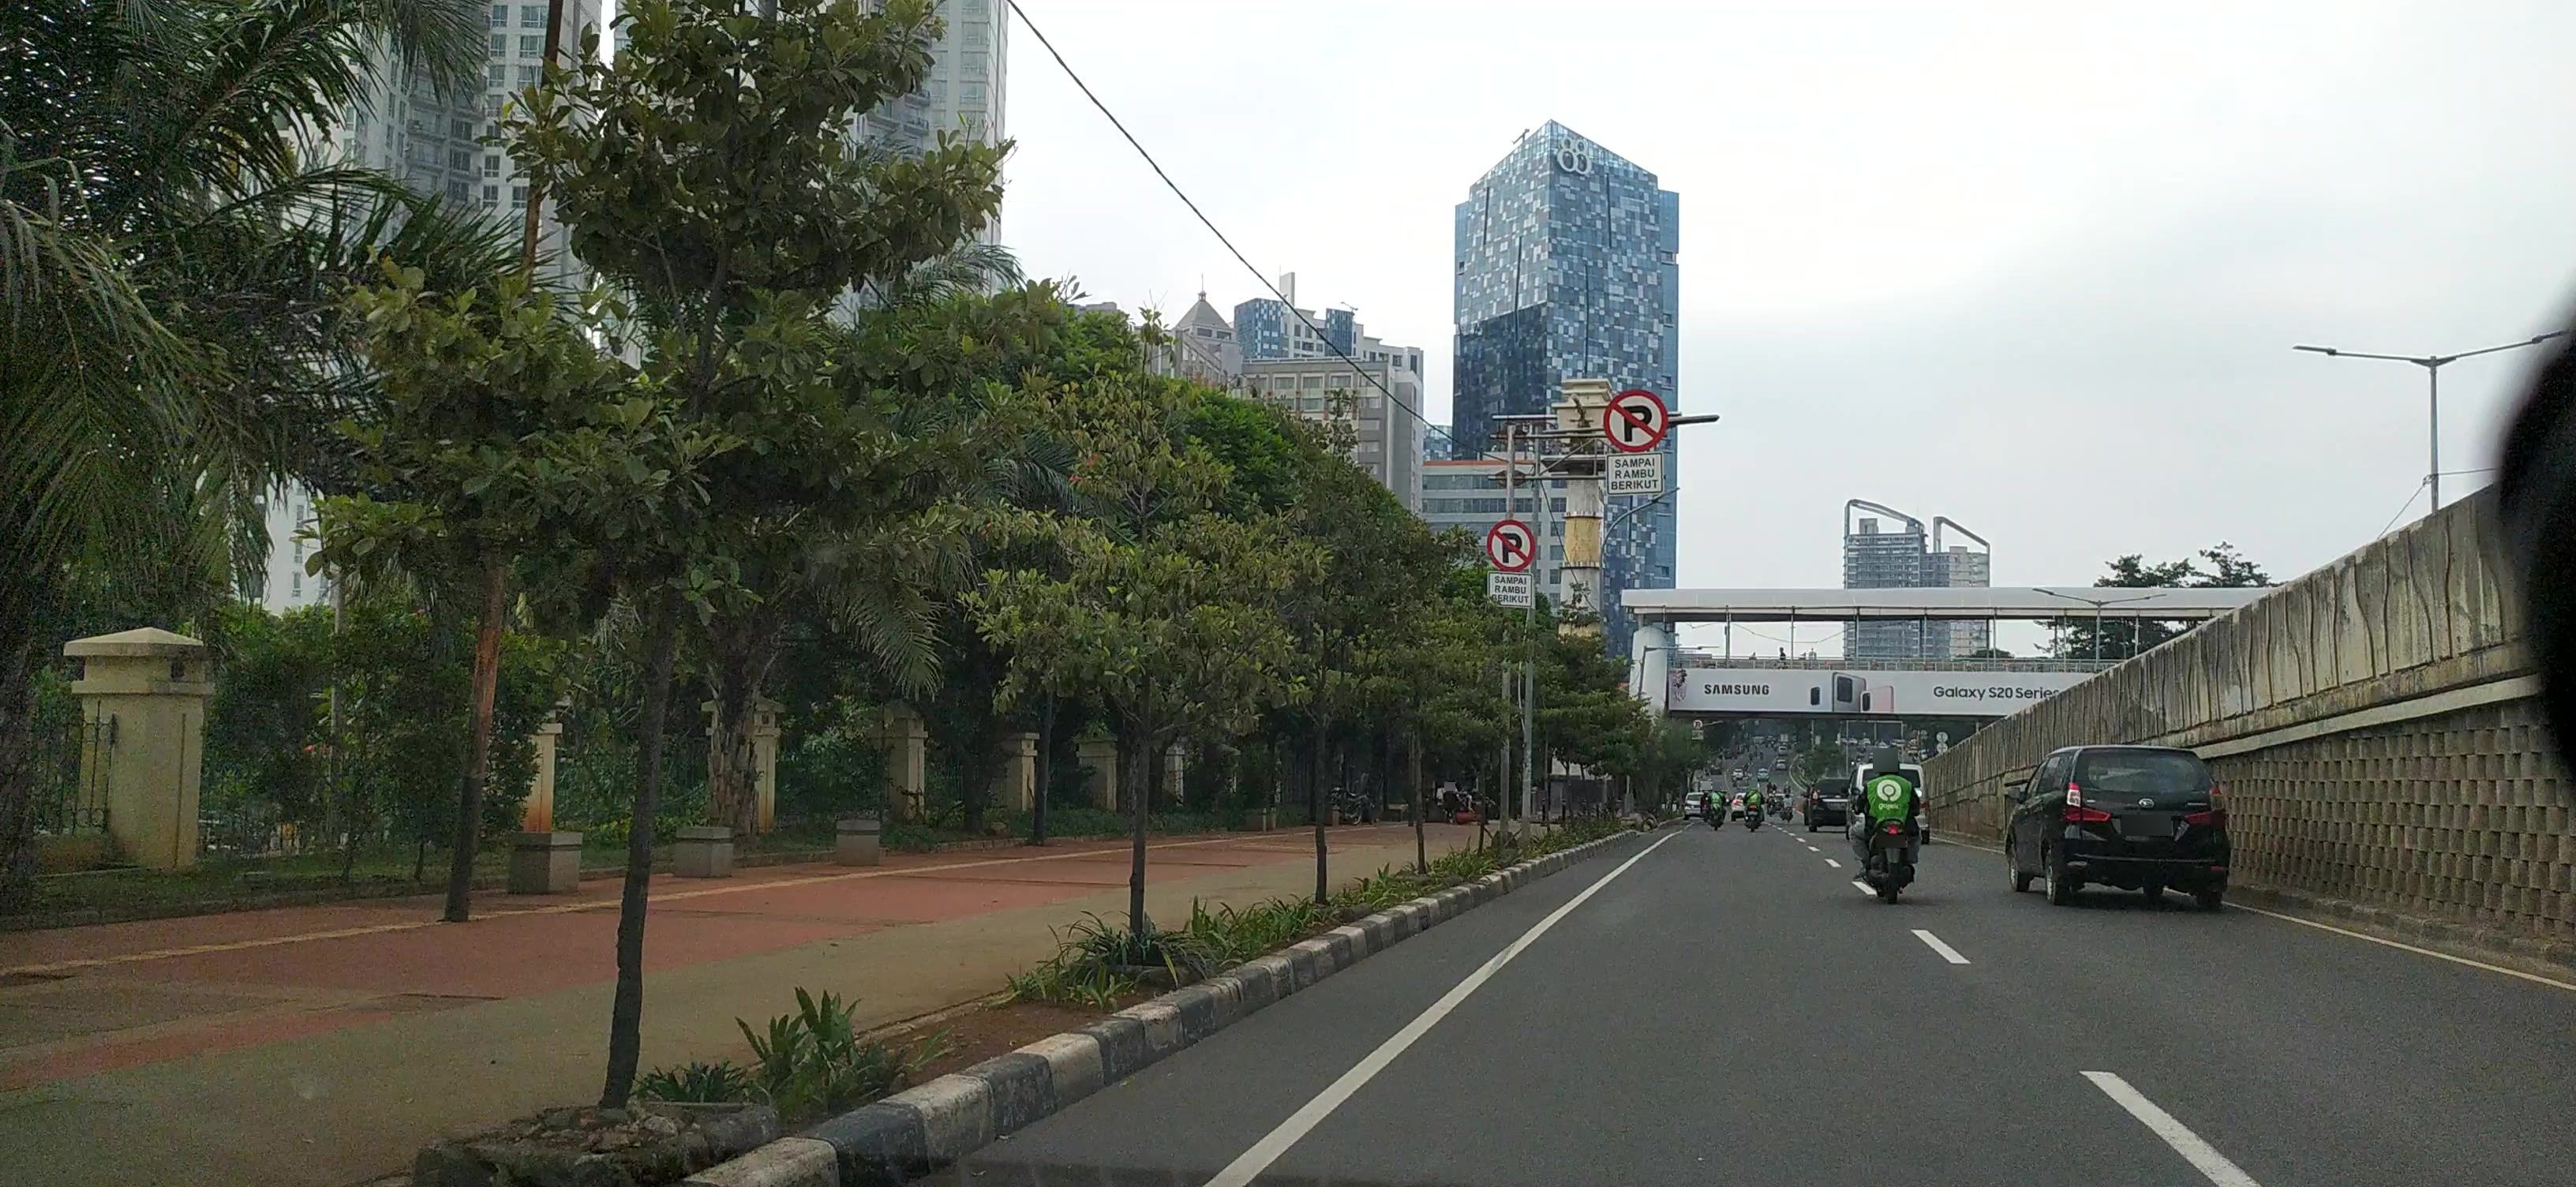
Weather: clear
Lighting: day
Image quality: good
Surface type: driving surface
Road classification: primary
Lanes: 2
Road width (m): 10
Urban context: urban centre
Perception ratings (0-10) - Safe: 6.75, Lively: 6.12, Beautiful: 5.33, Boring: 6.75, Depressing: 2.08, Wealthy: 5.35